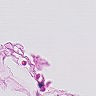
Metastatic tissue present: no